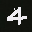
Label: 4